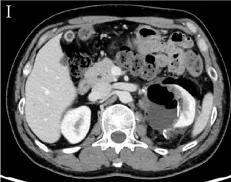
Imaging features of the left renal lesion.NP.
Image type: radiology (ct)